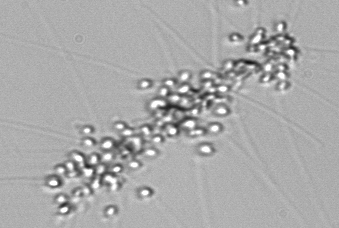
Label: Chaetoceros_didymus_TAG_external_flagellate